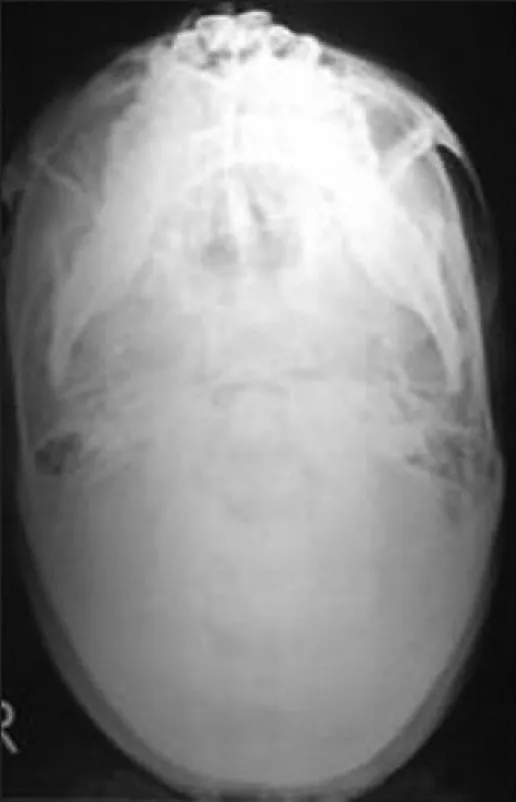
A submentovertex view of skull showed resorption of zygomatic arch.
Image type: radiology (x_ray)